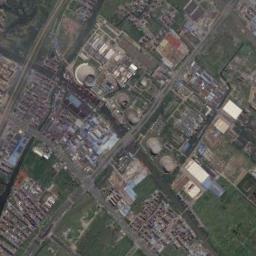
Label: thermal_power_station